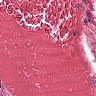
Metastatic tissue present: no